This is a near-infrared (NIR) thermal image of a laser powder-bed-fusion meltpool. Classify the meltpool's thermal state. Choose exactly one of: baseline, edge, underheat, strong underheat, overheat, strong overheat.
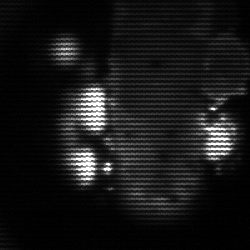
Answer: strong underheat